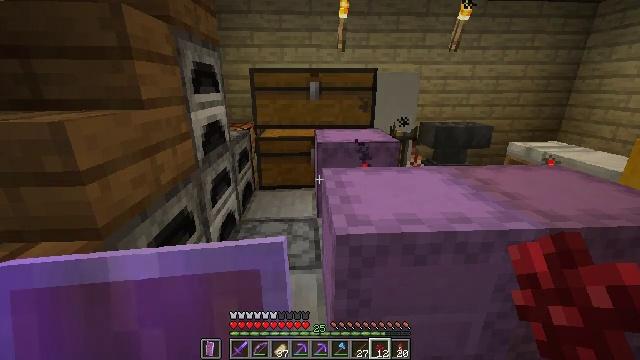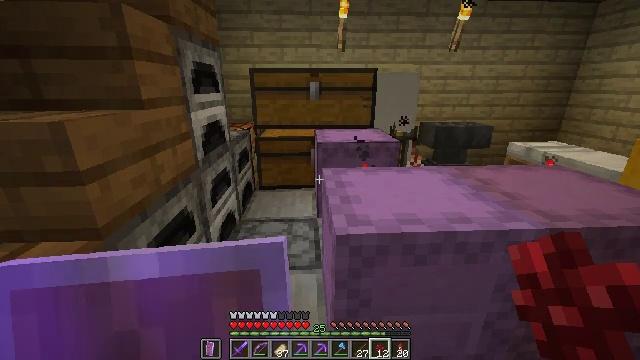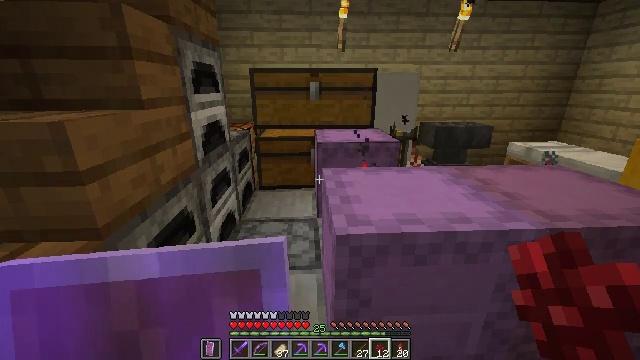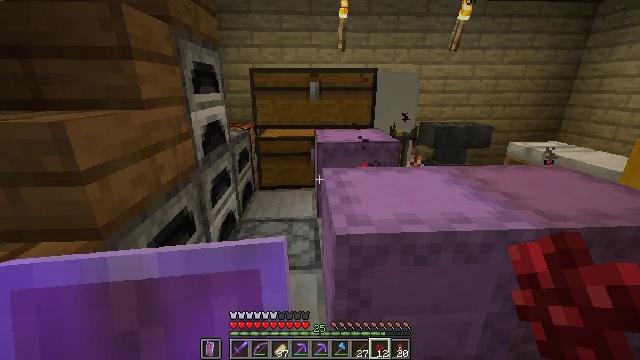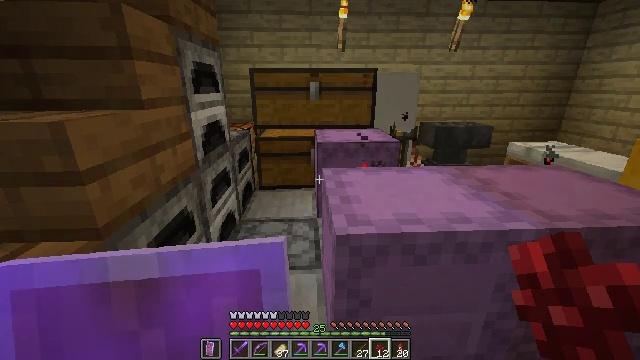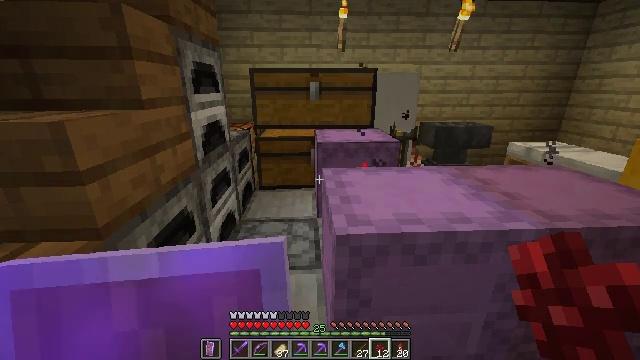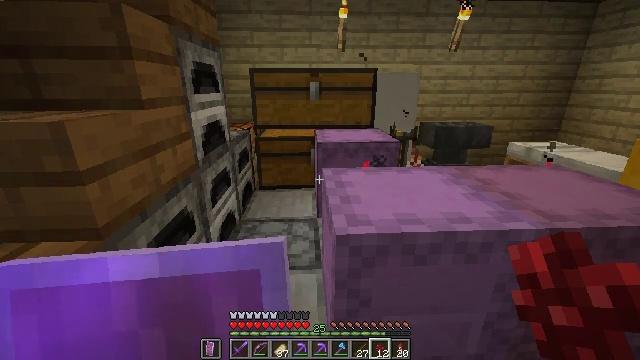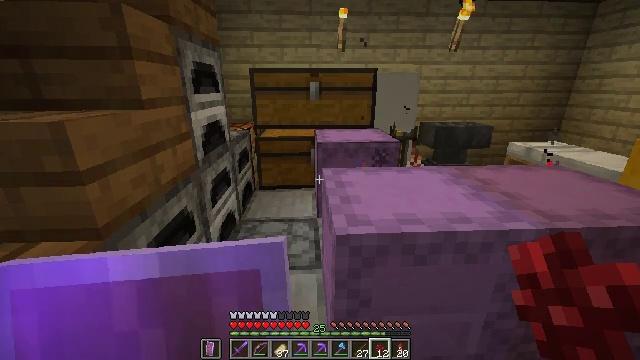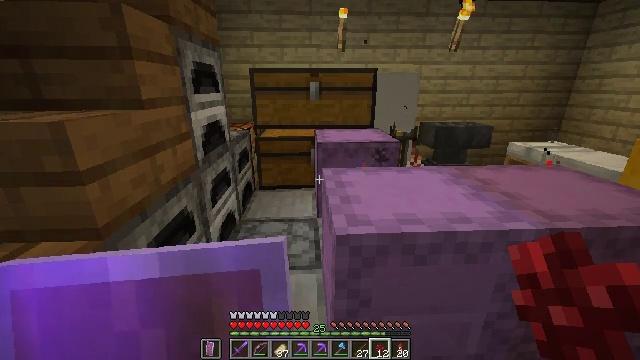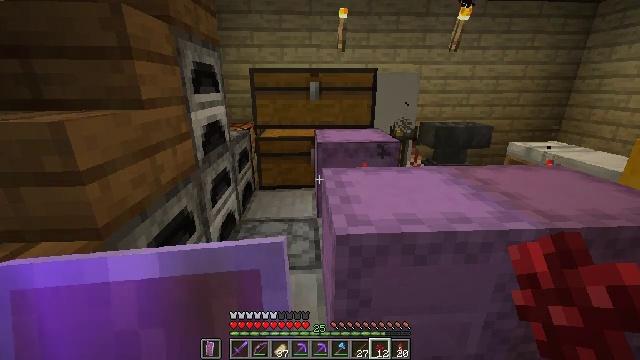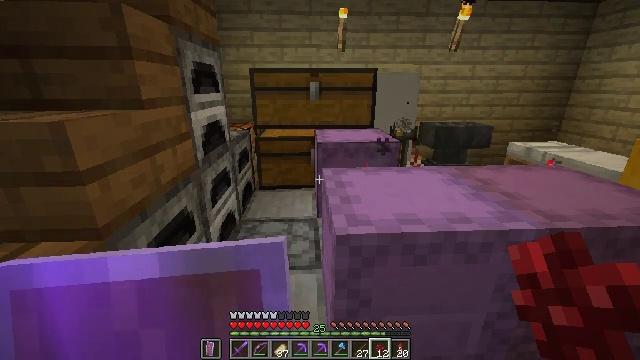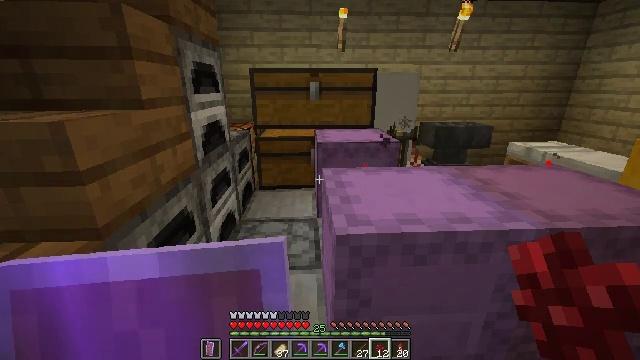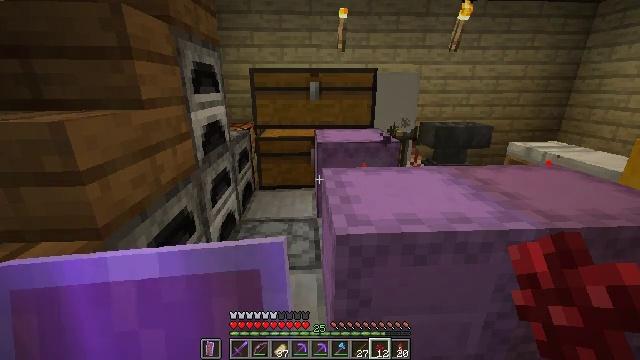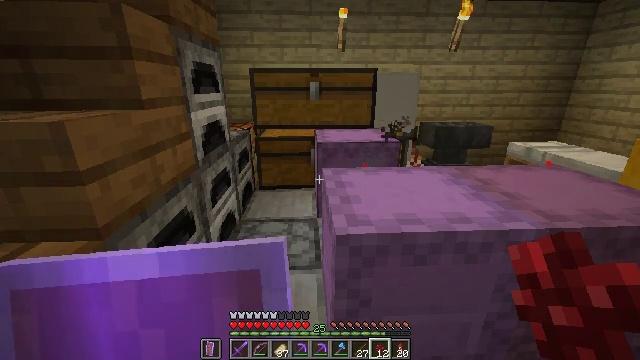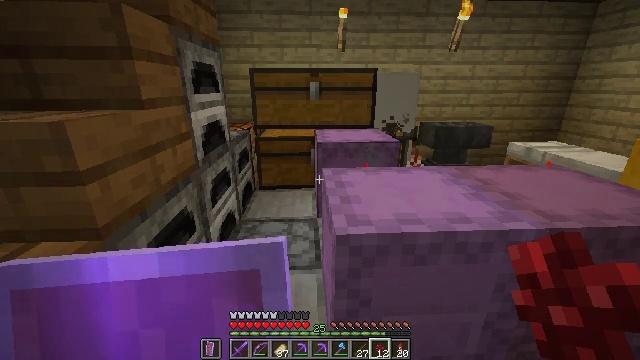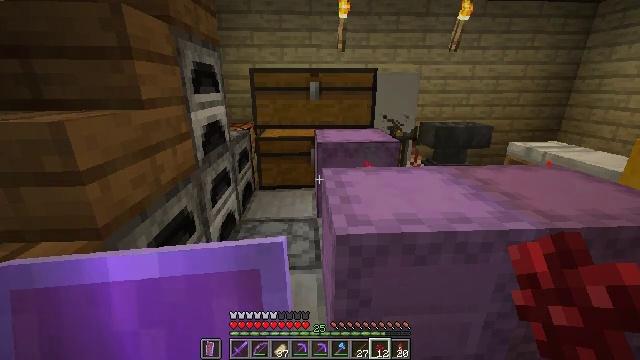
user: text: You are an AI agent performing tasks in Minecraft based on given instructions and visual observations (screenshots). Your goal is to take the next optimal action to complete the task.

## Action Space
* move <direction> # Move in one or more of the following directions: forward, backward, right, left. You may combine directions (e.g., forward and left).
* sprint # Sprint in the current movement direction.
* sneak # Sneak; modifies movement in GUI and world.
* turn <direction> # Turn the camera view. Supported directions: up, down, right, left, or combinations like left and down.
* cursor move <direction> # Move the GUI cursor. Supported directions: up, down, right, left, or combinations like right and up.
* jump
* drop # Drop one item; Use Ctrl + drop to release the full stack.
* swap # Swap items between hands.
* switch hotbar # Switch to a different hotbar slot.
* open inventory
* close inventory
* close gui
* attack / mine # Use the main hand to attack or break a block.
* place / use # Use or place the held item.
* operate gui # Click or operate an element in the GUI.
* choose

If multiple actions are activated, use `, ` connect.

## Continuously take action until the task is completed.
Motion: motion action
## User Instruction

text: Use the crafting table to craft sugar.
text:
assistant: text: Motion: no_op
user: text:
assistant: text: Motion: no_op
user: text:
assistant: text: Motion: no_op
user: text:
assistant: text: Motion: no_op
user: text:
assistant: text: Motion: no_op
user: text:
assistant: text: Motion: no_op
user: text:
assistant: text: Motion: no_op
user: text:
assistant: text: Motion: no_op
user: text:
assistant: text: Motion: no_op
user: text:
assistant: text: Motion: no_op
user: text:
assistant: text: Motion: no_op
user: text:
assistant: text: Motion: no_op
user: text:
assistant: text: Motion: no_op
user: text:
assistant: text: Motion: no_op
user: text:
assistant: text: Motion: no_op
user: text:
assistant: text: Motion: no_op
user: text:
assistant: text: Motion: no_op
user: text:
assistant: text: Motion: no_op
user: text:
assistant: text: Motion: move forward
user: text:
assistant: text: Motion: move forward
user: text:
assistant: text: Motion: move forward, turn left and down
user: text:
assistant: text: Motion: move forward, turn left and down
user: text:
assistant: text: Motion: move forward, turn left
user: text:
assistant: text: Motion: move forward and move left
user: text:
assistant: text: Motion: move forward and move left
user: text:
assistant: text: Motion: move forward and move left, turn right
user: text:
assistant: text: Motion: move forward, turn right and down
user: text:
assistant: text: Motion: move forward, turn right and down
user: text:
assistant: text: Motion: move forward
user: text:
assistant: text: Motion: move forward